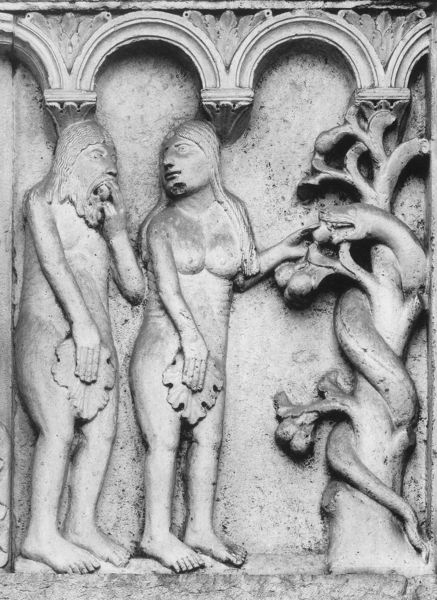
Titel: Dom S. Gimignano, Modena
Standort: Modena, Dom S. Gimignano (EU - I - Emilia-Romagna)
Schlagwörter: baum, blätter, mann, nackt, menschen, äste, frau, schwarz, szene, weiss, bart, bibel, stein, blatt, apfel, relief, äpfel, bogen, rundbogen, essen, scham, bögen, adam, eva, paradies, schwarzweiss, gewunden, schlange, verführung, fresken, fresko, verführen, vertreibung, feigenblatt, steinbild